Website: slack
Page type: stored-credit-cards
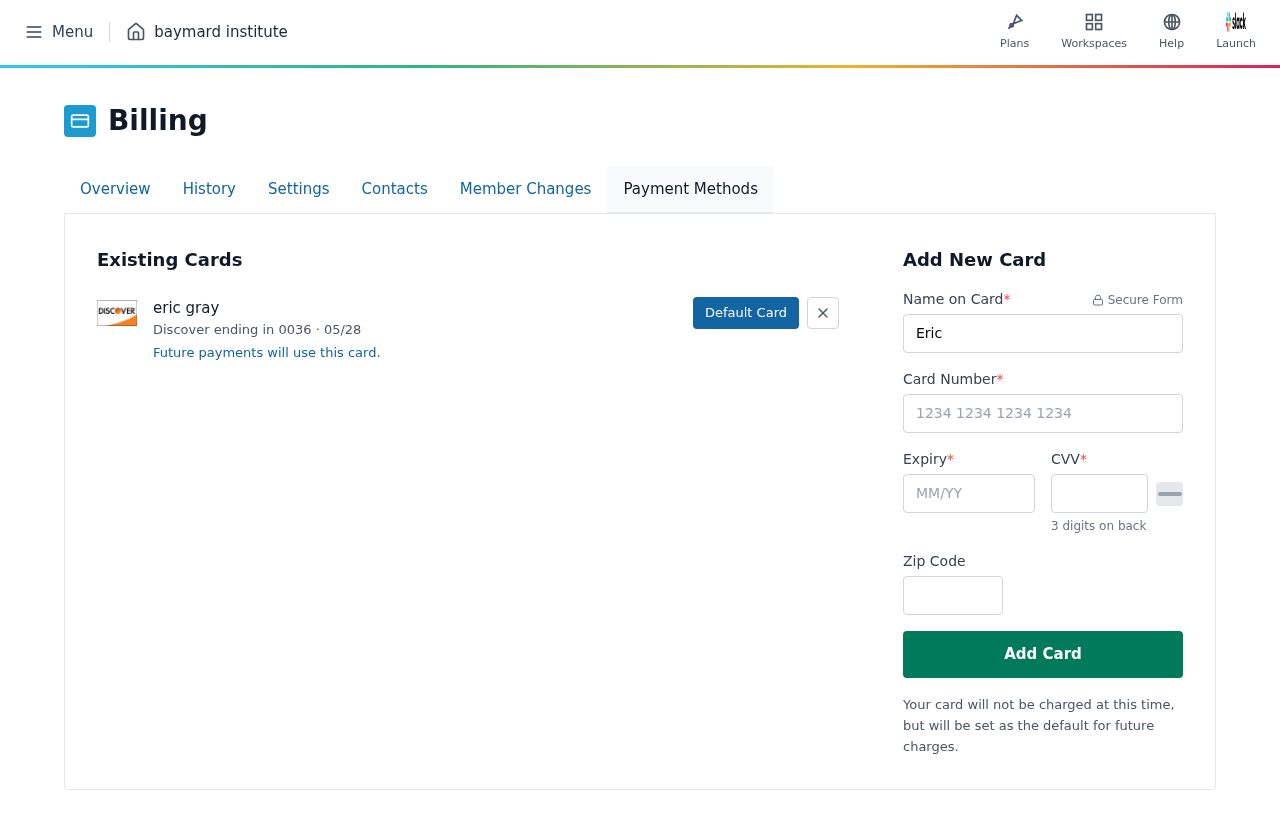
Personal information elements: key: PII_CARD_CVV
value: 014
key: PII_CARD_EXPIRY
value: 05/28
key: PII_CARD_EXPIRY_MONTH
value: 05
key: PII_CARD_EXPIRY_YEAR
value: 28
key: PII_CARD_LAST4
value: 0036
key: PII_CARD_NUMBER
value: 6518 4506 0530 0036
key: PII_CARD_TYPE
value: Discover
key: PII_FULLNAME
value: eric gray
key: PII_FULLNAME
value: Eric Gray
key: PII_POSTCODE
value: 31435